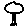
Label: tree